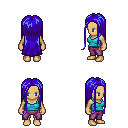
a pixel art fantasy rpg character, female body template, human, tanned skin, teal pirate shirt, magenta pants, blue extra-long hairstyle, four views (front, back, left, right), 2x2 character sprite sheet, small pixel art, hard edges, no anti-aliasing